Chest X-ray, PA view. Patient: 76 years old, sex F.
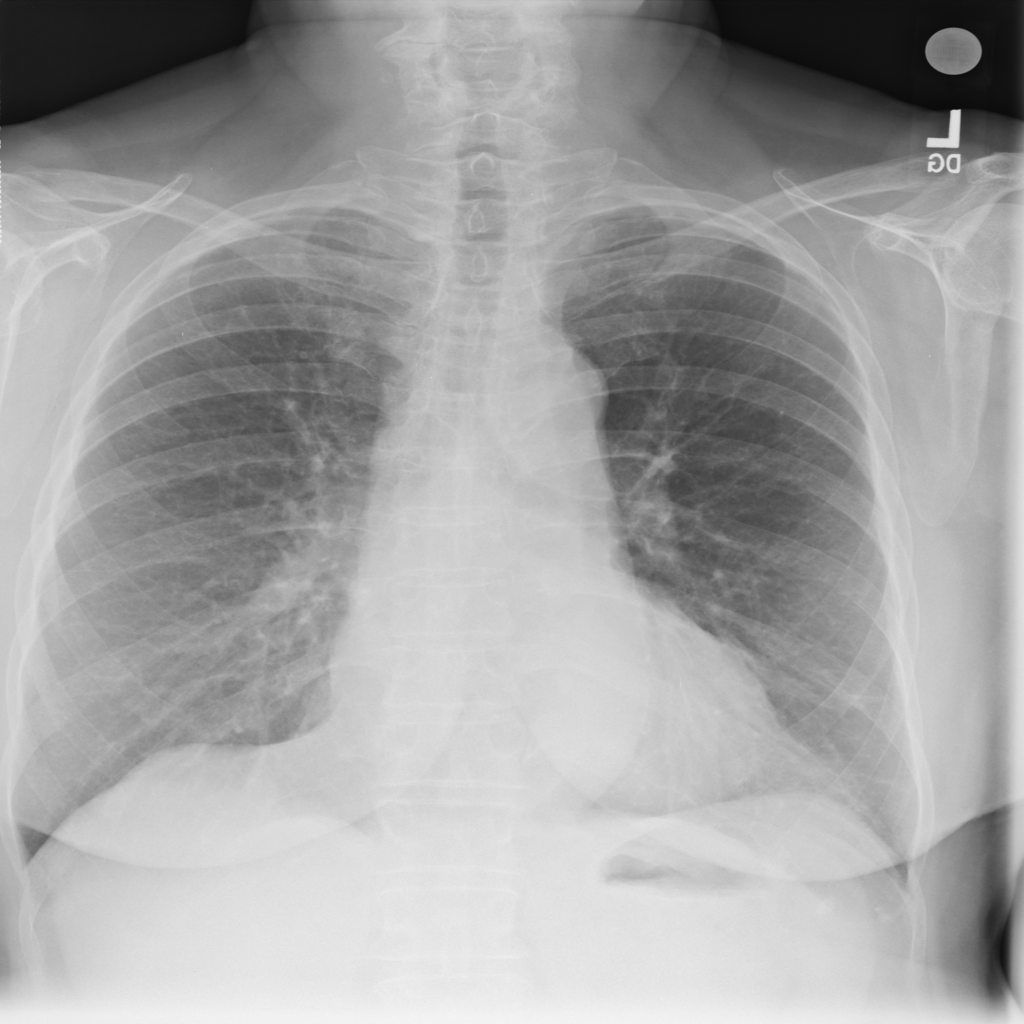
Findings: Atelectasis